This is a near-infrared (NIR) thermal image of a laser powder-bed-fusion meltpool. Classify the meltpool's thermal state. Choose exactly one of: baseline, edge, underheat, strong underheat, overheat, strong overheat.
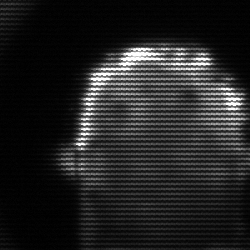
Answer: baseline